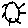
Label: sun